Question: I am working on making a program to simulate bank transactions. I have to ask the user if they want to deposit, withdrawal, or transfer.
When I deposit a certain amount (for example 1000), it says my balance is 1000. Then I ask to withdrawal a number like 400 it says my balance is -400. After all that I thought maybe I have to check my balance and then it will give me the correct balance of what should be 600, but it says 0. For instance, see this transcript:

I was thinking because in my code (shown below) I made the balance = 0 but if I take the = 0 away and try to run the program it says it needs to be initialized.
I am stuck and I want to figure it out. Please don't post the entire code corrected. I want to fix it myself and learn!
'''
import java.util.Scanner;
public class BankTransactions {
public static void main(String[] args) {
Scanner scan = new Scanner(System.in);
int num;
do {
double balance = 0;
double amount;
System.out.println("Type Number");
System.out.println("1. Deposit");
System.out.println("2. Withdrawal");
System.out.println("3. Balance");
System.out.println("4. Exit");
num = scan.nextInt();
if (num == 1) {
System.out.println("Enter amount to deposit: ");
amount = scan.nextDouble();
// Add the amount to the balance
balance += amount;
System.out.println("Your balance is");
System.out.println(balance);
} else if (num == 2) {
System.out.println("Enter amount to withdrawal: ");
amount = scan.nextDouble();
// Remove the amount from the balance
balance -= amount;
System.out.println("Your balance is");
System.out.println(balance);
} else if (num == 3) {
System.out.println("Your Balance");
System.out.println(balance);
}
} while (num != 4);
System.out.println("Good Bye!");
}
}
'''
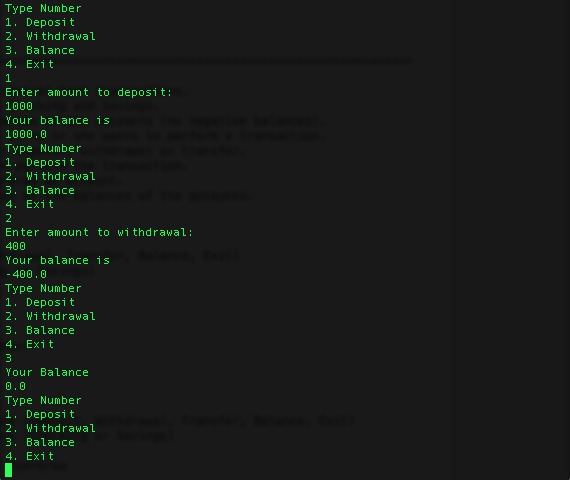
Answer: Every time the do{...} while{...} is executed, you are setting balance=0. You should take it out the loop.
'''
double balance = 0;
do{
...
'''